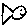
Label: fish